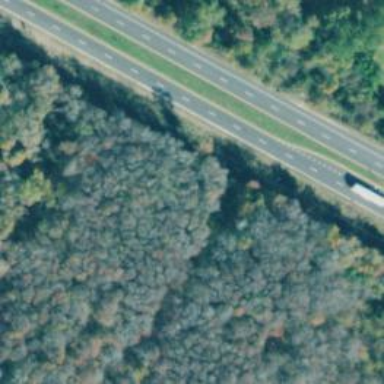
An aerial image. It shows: Asphalt road designated as trunk highway.